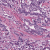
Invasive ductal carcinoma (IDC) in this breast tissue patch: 1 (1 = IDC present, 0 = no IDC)